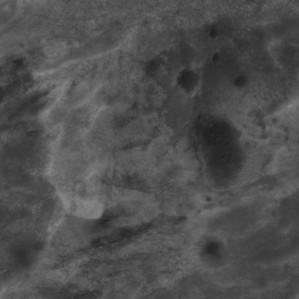
Label: non_frost